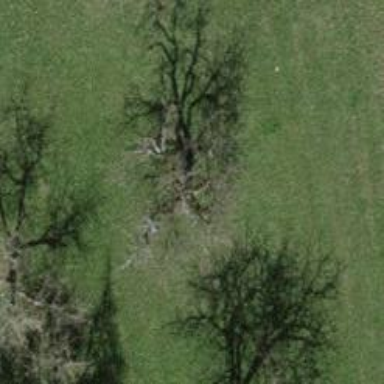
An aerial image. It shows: Beautiful tree in nature.